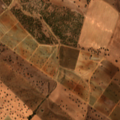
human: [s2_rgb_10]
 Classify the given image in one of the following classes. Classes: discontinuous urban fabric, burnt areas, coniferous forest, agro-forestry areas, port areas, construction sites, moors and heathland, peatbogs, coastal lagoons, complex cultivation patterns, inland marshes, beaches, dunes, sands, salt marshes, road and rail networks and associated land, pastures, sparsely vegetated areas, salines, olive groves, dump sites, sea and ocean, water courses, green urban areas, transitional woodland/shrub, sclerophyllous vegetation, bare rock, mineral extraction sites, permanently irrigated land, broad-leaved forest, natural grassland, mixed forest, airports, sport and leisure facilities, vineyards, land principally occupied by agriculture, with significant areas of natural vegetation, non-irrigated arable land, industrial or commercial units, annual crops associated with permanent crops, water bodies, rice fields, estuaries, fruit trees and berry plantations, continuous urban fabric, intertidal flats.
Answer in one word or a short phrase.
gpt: non-irrigated arable land, agro-forestry areas, transitional woodland/shrub, water bodies